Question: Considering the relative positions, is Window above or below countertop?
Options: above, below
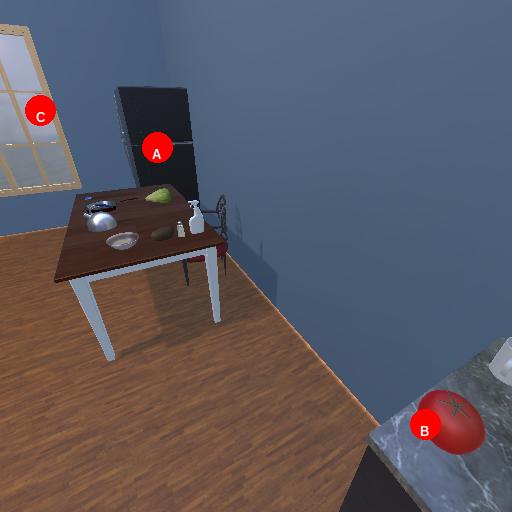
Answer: above